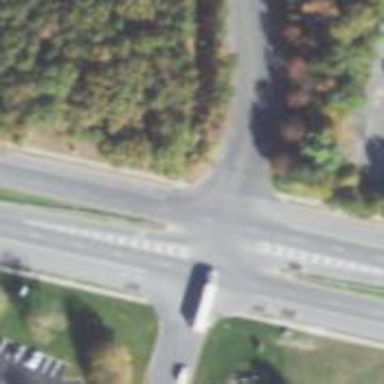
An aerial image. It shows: Asphalt road designated as trunk highway.